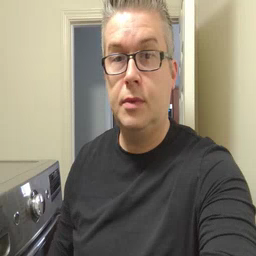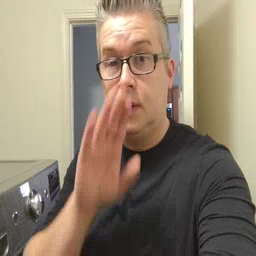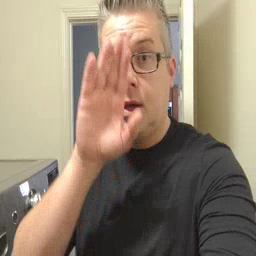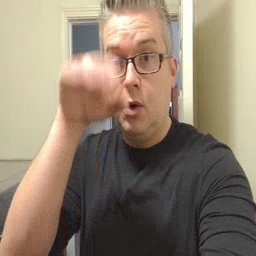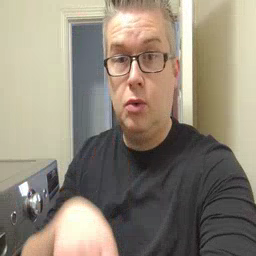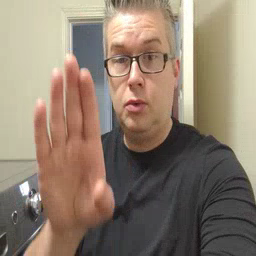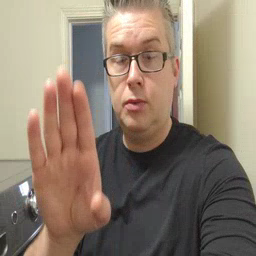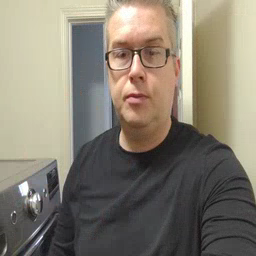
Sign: elephant